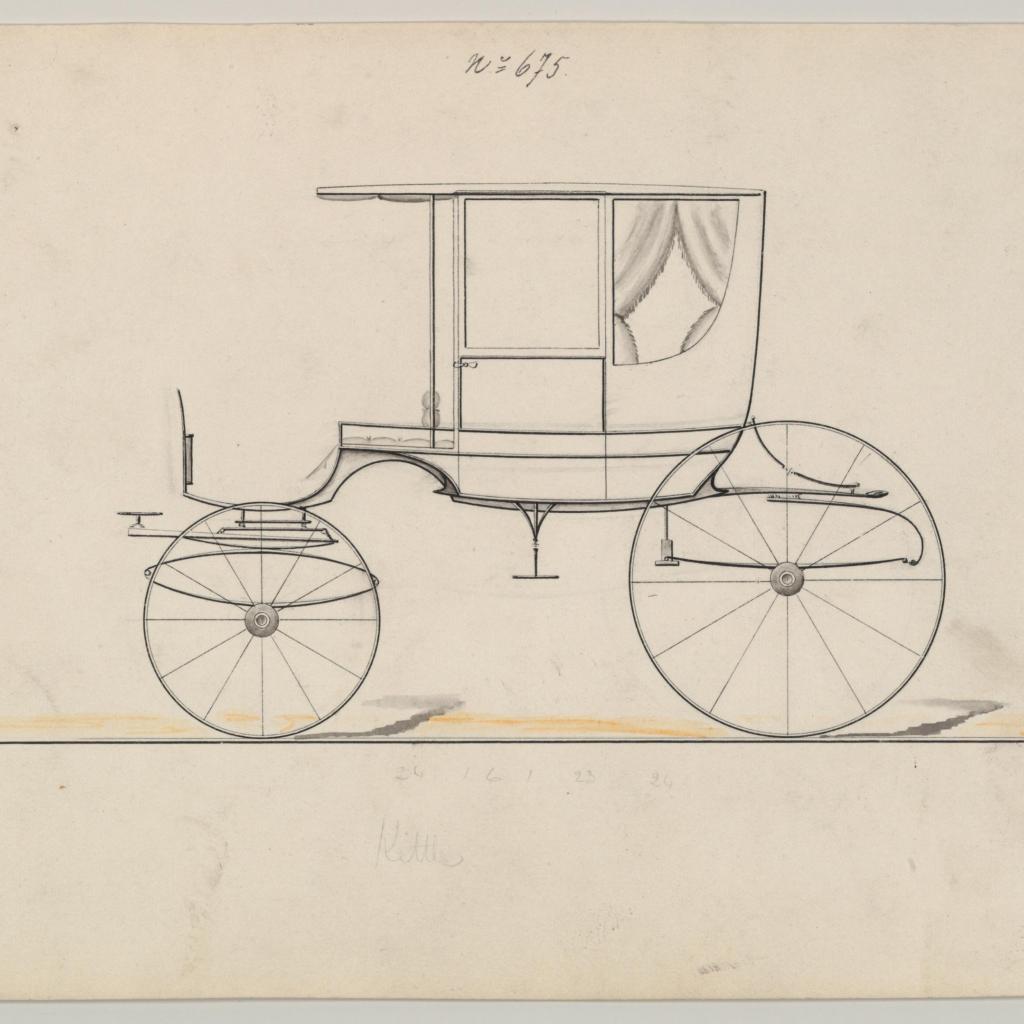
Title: Design for Rockaway, no. 675
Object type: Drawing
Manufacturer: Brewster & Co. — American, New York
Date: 1850–70
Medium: Pen and black ink
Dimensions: sheet: 6 1/4 x 8 3/4 in. (15.9 x 22.2 cm)
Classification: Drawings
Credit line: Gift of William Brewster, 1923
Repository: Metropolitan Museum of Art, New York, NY